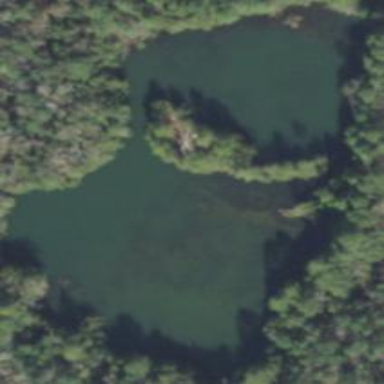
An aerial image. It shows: Serene lake.